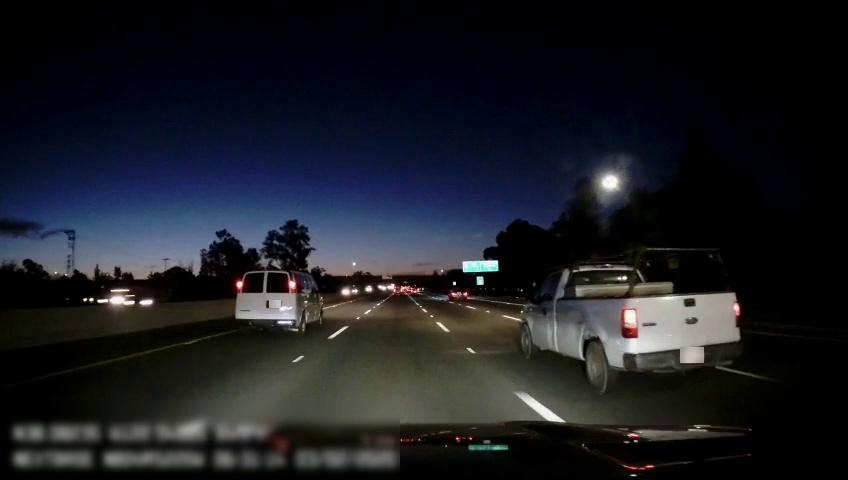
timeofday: Night
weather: Other
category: Drivable Space
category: Vehicles | Truck
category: Vehicles | Car
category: Vehicles | Van
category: Vehicles | Car
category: Lanes | Alternate Lane
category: Lanes | Alternate Lane
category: Lanes | Alternate Lane
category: Lanes | Alternate Lane
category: Lanes | Alternate Lane
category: Traffic | Signs
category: Traffic | Signs
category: Traffic | Signs